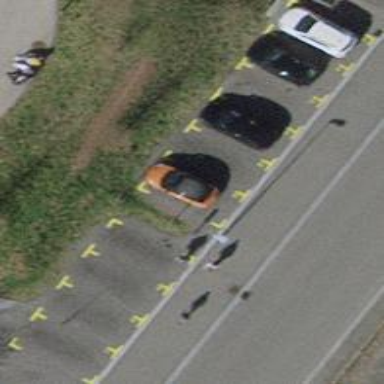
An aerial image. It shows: Parking available on the street side.